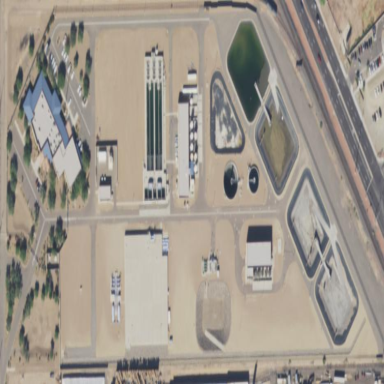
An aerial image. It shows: Wastewater plant.